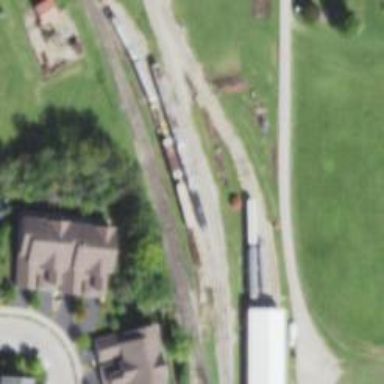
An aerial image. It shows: Preserved light rail railway with electrified contact lines.